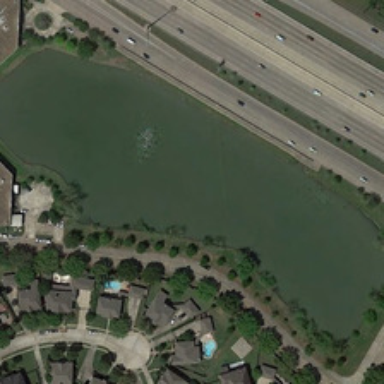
An almost rectangular green pond is between many gray buildings and several parallel roads with cars .